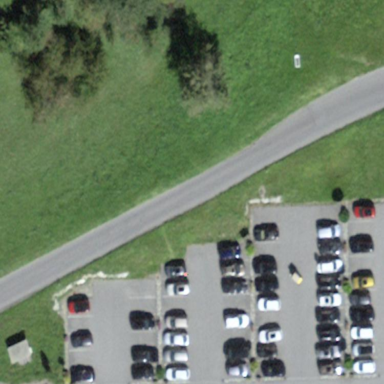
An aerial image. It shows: Parking area with surface.